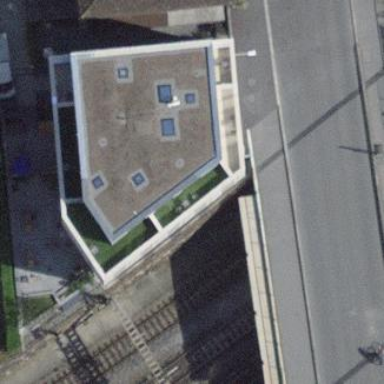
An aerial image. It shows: Hotel building.